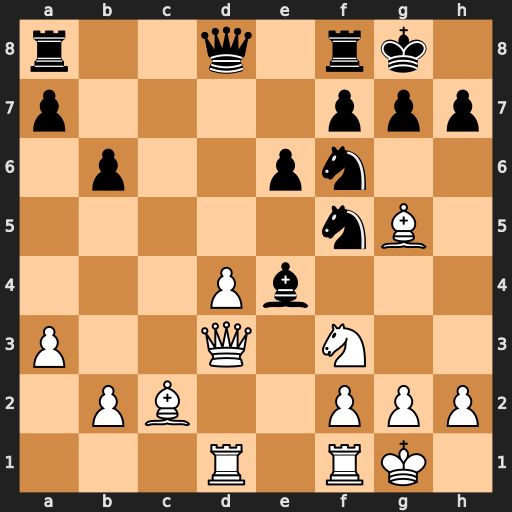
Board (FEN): r2q1rk1/p4ppp/1p2pn2/5nB1/3Pb3/P2Q1N2/1PB2PPP/3R1RK1
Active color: w
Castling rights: -
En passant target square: -
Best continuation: Qxe4 Nxe4 Bxd8